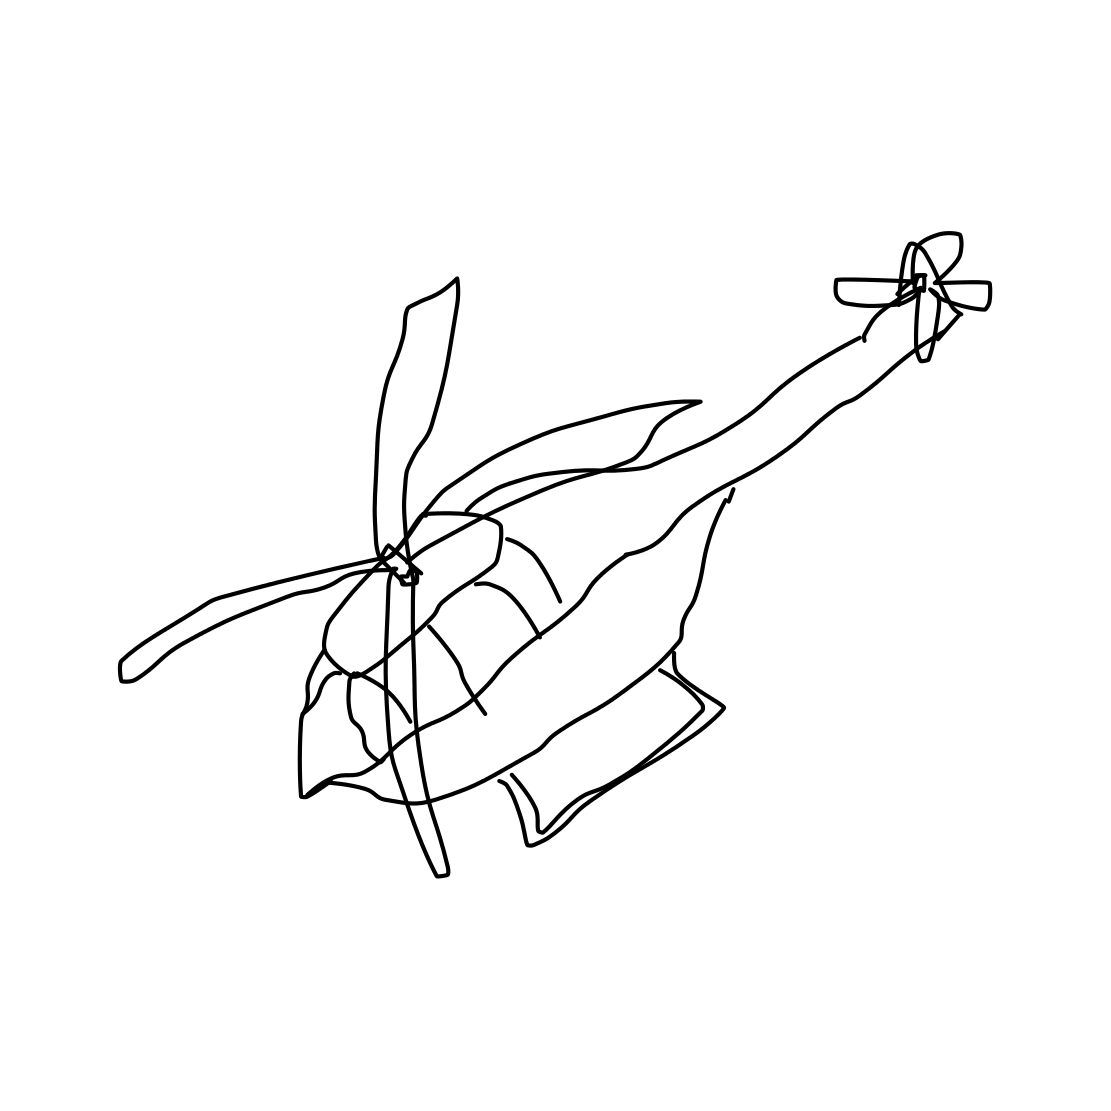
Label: helicopter